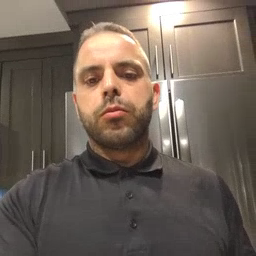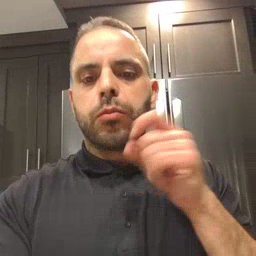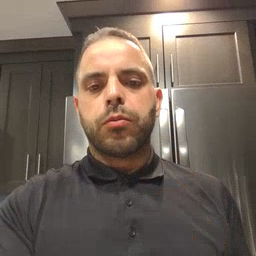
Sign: dryer